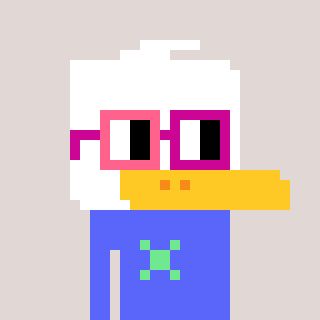
a pixel art character with square pink and red glasses, a duck-shaped head and a purple-colored body on a warm background